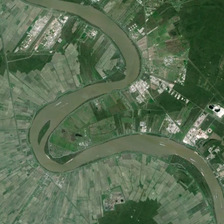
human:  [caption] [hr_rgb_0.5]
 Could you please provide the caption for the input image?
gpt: the curving river seems very beautiful from high altitude .

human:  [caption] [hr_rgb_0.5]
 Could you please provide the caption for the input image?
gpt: many farmlands are in two sides of a curved river .

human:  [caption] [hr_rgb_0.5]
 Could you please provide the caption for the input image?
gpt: the curving river seems very beautiful from high altitude .

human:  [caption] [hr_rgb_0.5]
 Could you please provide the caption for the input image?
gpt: many farmlands are in two sides of a curved river .

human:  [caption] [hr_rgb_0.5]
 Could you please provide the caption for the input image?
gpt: many farmlands are in two sides of a curved river .